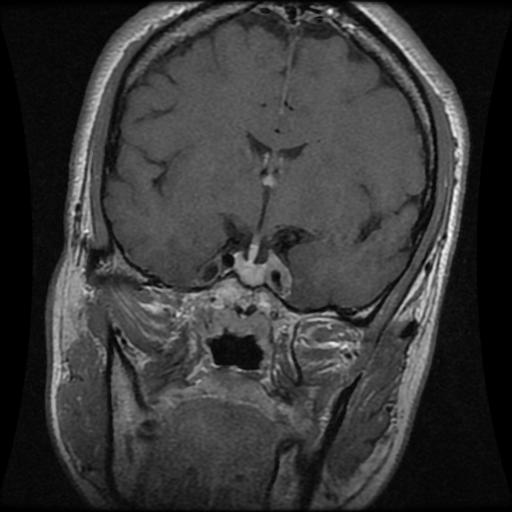
Label: pituitary